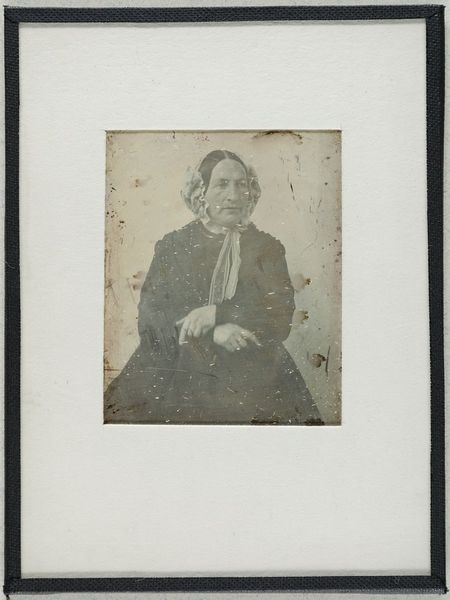
Titel: Porträt einer Frau mit Haube
Standort: Hamburg
Institution: Museum für Kunst und Gewerbe Hamburg
Schlagwörter: frau, haube, gesten, portrait, kopfbedeckung, foto, fotografie, photographie, photo, lichtbild, daguerreotypie, bildwerke, angewandte und bildende kunst, hessische systematik, porträt, armhaltungen, porträtfotografie, porträtphotographie, hüftbild